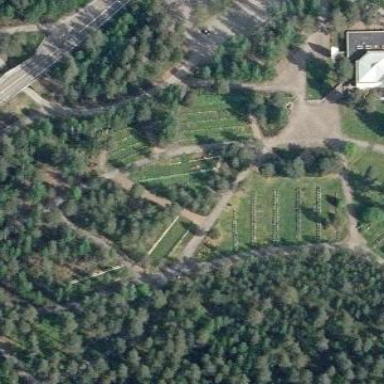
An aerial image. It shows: Cemetery.